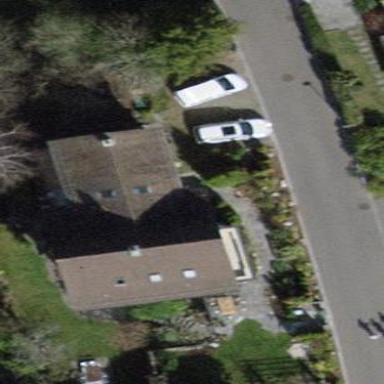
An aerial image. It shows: Detached building with gabled roof.